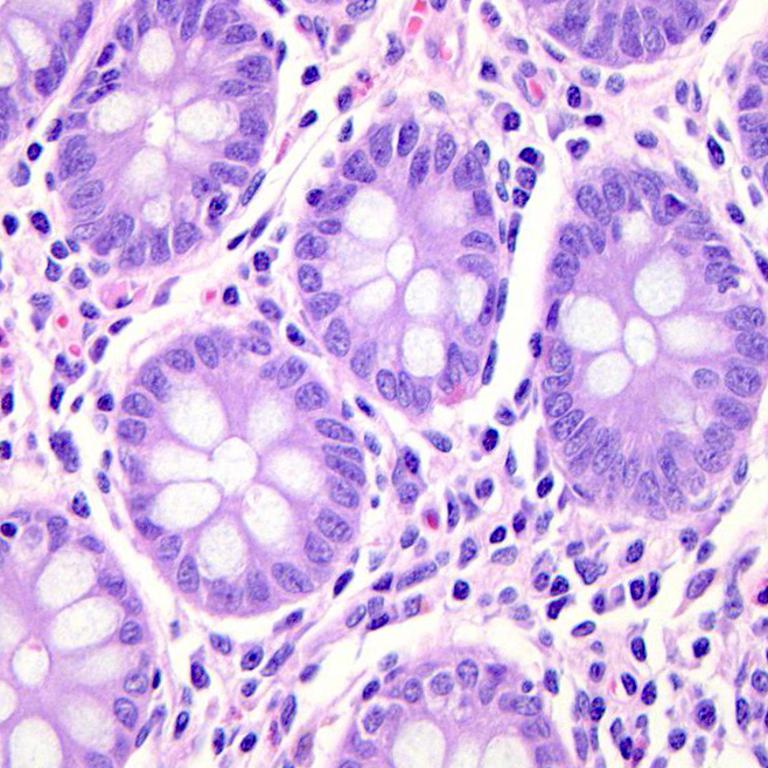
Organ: colon
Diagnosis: benign